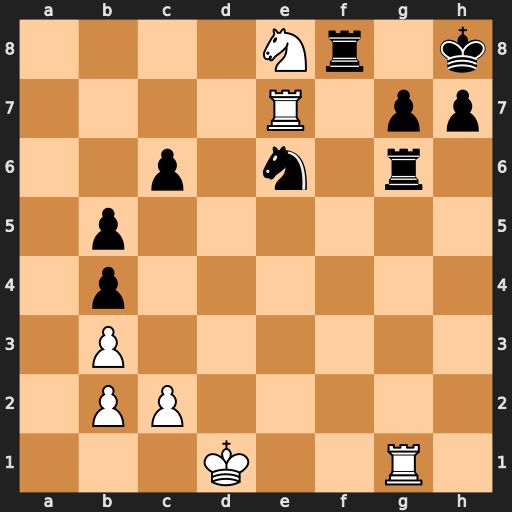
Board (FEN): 4Nr1k/4R1pp/2p1n1r1/1p6/1p6/1P6/1PP5/3K2R1
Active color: w
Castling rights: -
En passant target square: -
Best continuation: Rxg6 hxg6 Rxe6